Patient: sex F, age 38
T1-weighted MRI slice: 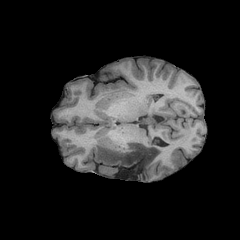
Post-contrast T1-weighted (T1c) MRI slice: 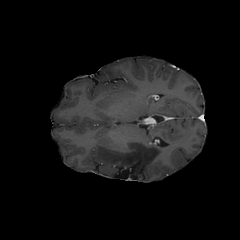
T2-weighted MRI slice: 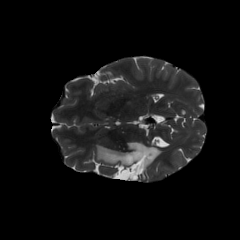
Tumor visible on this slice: yes
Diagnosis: Astrocytoma, IDH-mutant
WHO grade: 3